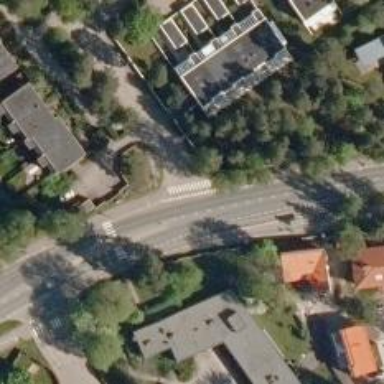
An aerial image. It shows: Uncontrolled road crossing.